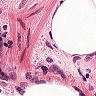
Metastatic tissue present: no